【题型】填空题　【知识点】立体几何　【难度】medium
棱长为2的正方体 \(ABCD-A_1B_1C_1D_1\) 中，\(E\) 为棱 \(DD_1\) 的中点，\(F\) 为正方形 \(C_1CDD_1\) 内一个动点（包括边界），且 \(B_1F \parallel\) 平面 \(A_1BE\)，则当三棱锥 \(B_1-D_1DF\) 体积取最大时，其外接球的表面积为\_\_\_\_\_\_。
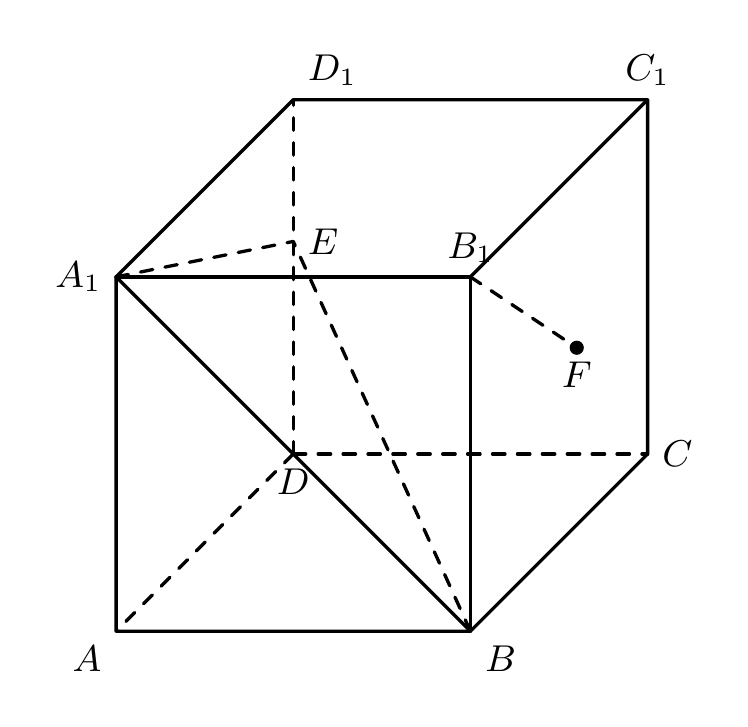
【解答】
\vspace{1em}
\textbf{【答案】} \(\dfrac{25\pi}{2}\)

\vspace{1em}
\textbf{【分析】}先过 \(B_1\) 作平面 \(A_1BE\) 的平行面从而确定点 \(F\) 的轨迹，再确定三棱锥 \(B_1-D_1DF\) 体积取最大时 \(F\) 的位置，进而找到球心所在方位即可求解。

\vspace{1em}
\textbf{【详解】}如图，当点 \(H\) 位于 \(CC_1\) 的中点时，取 \(D_1C_1\) 中点 \(G\)，连接 \(B_1H, GH, B_1G\)，

则由正方体性质有 \(B_1H \parallel A_1E, A_1B \parallel GH\)，

因为 \(GH, B_1H \not\subset\) 平面 \(A_1BE\)，\(A_1E, A_1B \subset\) 平面 \(A_1BE\)，

所以 \(GH \parallel\) 平面 \(A_1BE\)，\(B_1H \parallel\) 平面 \(A_1BE\)，

又 \(B_1H \cap GH = H\) 且都在面 \(B_1GH\)，所以平面 \(B_1GH \parallel\) 平面 \(A_1BE\)，

又 \(GB_1 \subset\) 面 \(GB_1H\)，所以 \(GB_1 \parallel\) 平面 \(A_1BE\)，

所以 \(F\) 的轨迹是以 \(CC_1, D_1C_1\) 的中点为端点的线段 \(GH\)，

因为 \(V_{B_1-D_1DF} = V_{F-B_1D_1D}\)，

所以当 \(F\) 点离平面 \(B_1D_1D\) 距离最远时三棱锥 \(B_1-D_1DF\) 体积最大，

此时，点 \(F\) 与 \(CC_1\) 的中点 \(H\) 重合，

取 \(BD_1\) 中点 \(O\)，连接 \(OH(OF)\)，则由正方体性质可得 \(OH \perp\) 平面 \(B_1D_1D\)，

所以三棱锥 \(B_1-D_1DH\) 的外接球球心在 \(OH\) 所在直线上，

建立空间直角坐标系，如图所示，

则 \(D(0,0,0), D_1(0,0,2), H(0,2,1), B_1(2,2,2)\)，球心为 \(G'(x,y,1)\)，

则 \(G'B_1 = G'D, G'H = G'D\)

于是
\[
\begin{cases}
(x-2)^2 + (y-2)^2 + 1 = x^2 + y^2 + 1 \\
x^2 + (y-2)^2 + 0 = x^2 + y^2 + 1
\end{cases}
\implies
\begin{cases}
x = \dfrac{5}{4} \\
y = \dfrac{3}{4}
\end{cases},
\]

所以外接球半径为 \(R^2 = x^2 + y^2 + 1 = \dfrac{25}{8}\)，

所以 \(S = 4\pi R^2 = 4\pi\left(\dfrac{25}{16} + \dfrac{9}{16} + 1\right) = \dfrac{25\pi}{2}\)。

故答案为：\(\dfrac{25\pi}{2}\)。

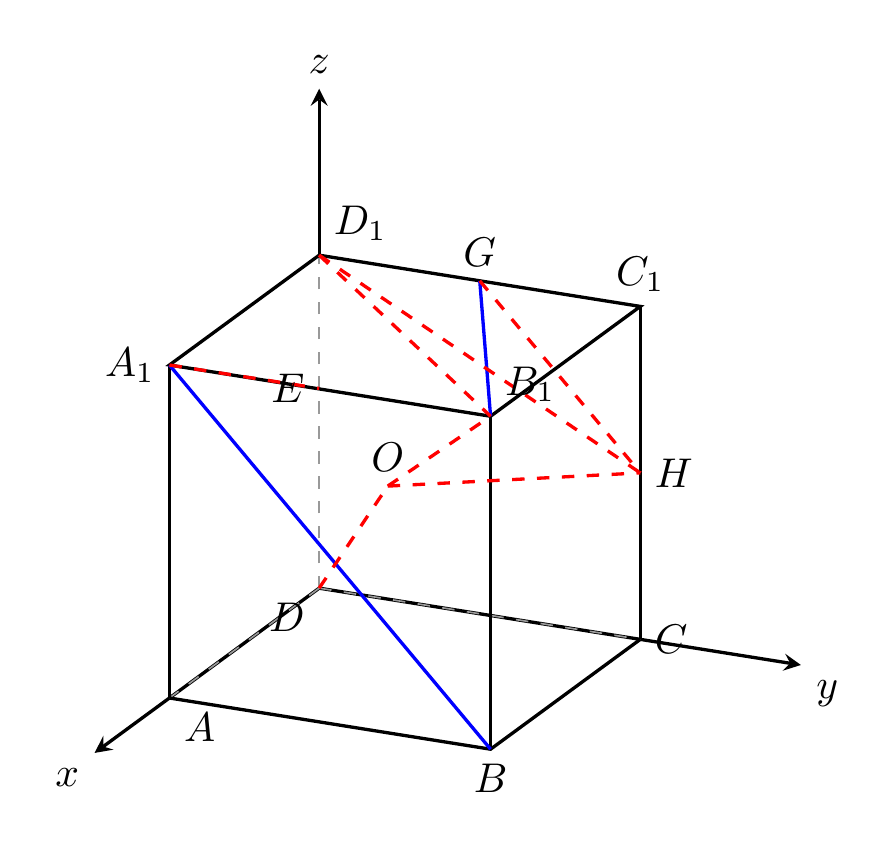